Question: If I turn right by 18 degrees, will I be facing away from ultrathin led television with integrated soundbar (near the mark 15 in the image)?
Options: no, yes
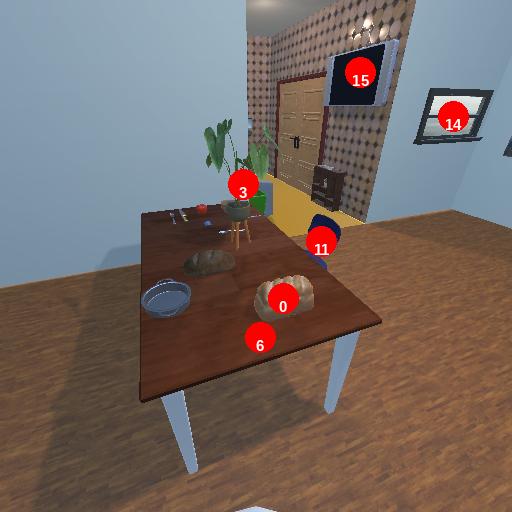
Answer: no